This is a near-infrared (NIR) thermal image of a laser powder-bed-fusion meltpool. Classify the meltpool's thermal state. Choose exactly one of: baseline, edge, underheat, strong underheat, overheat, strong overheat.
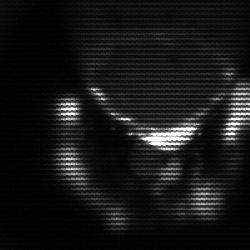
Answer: edge